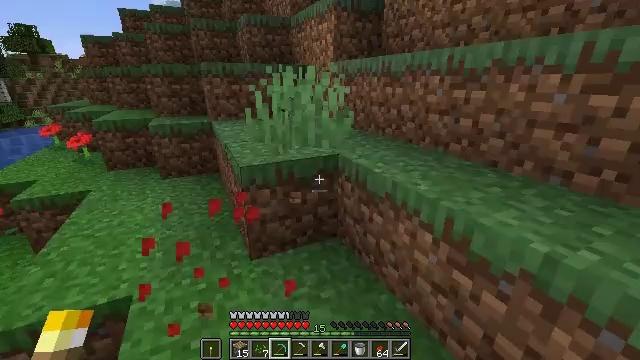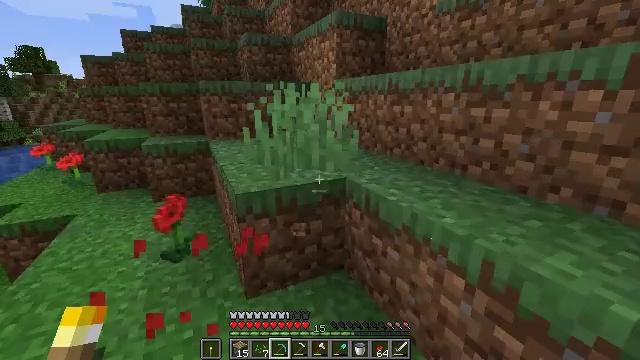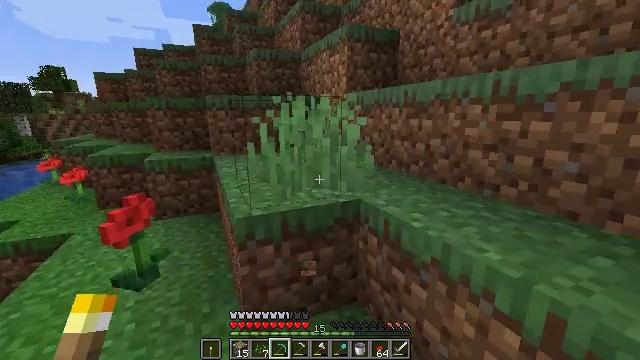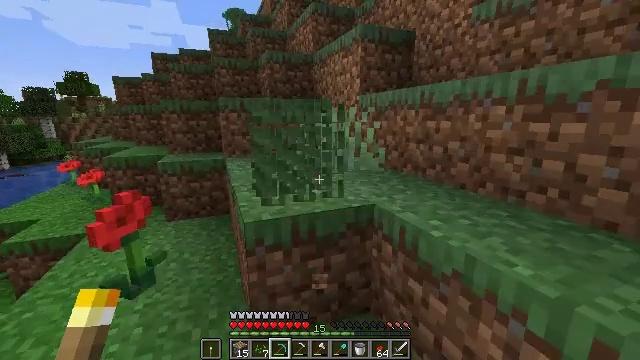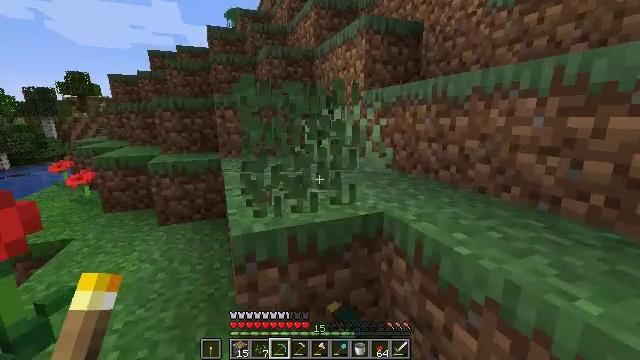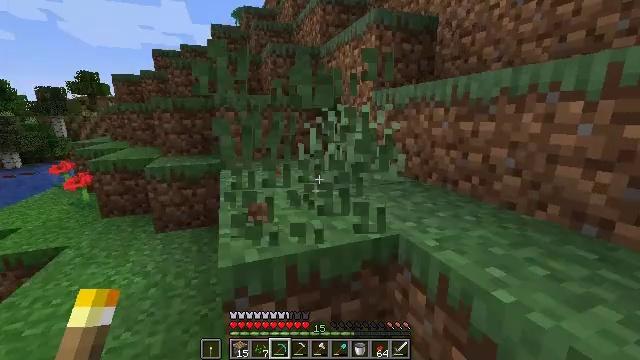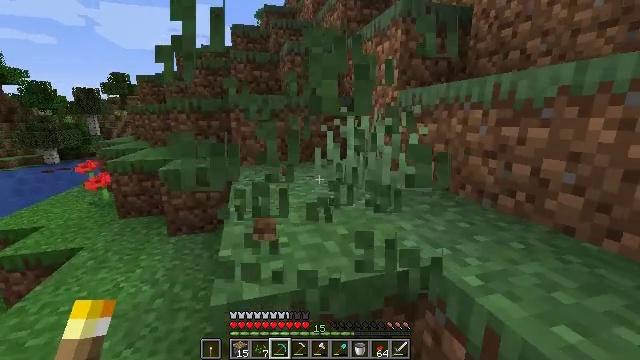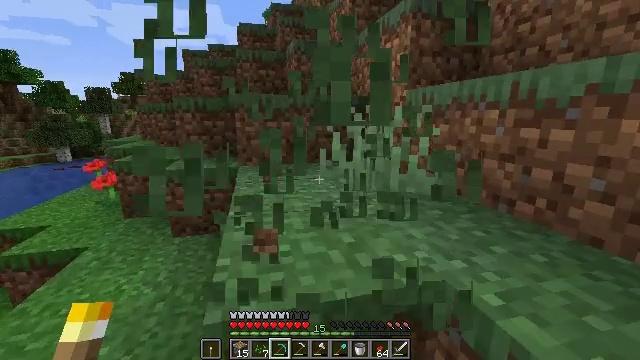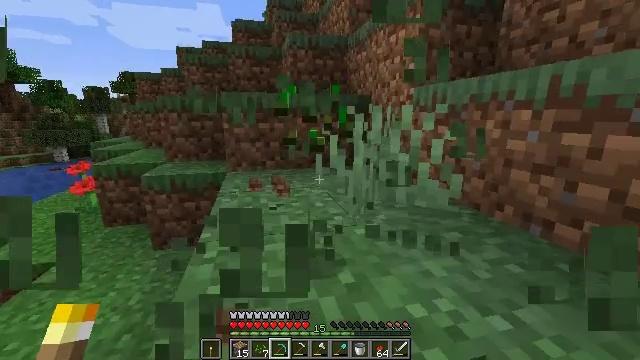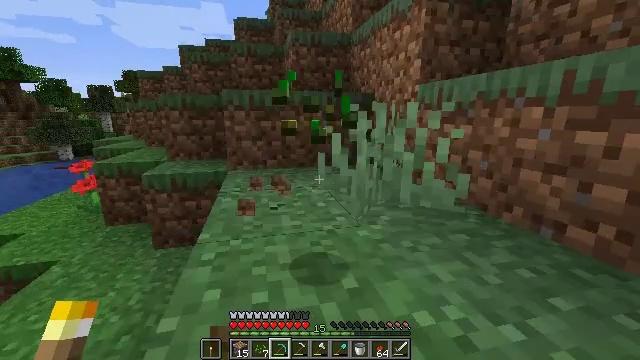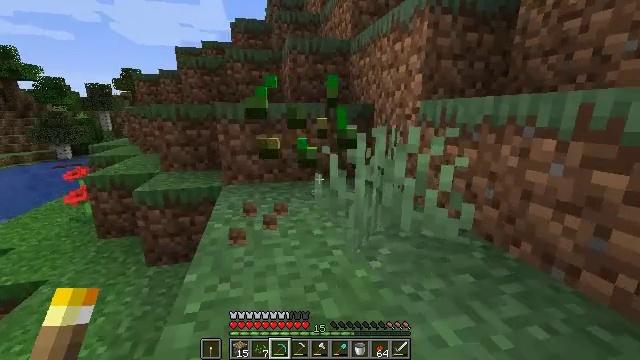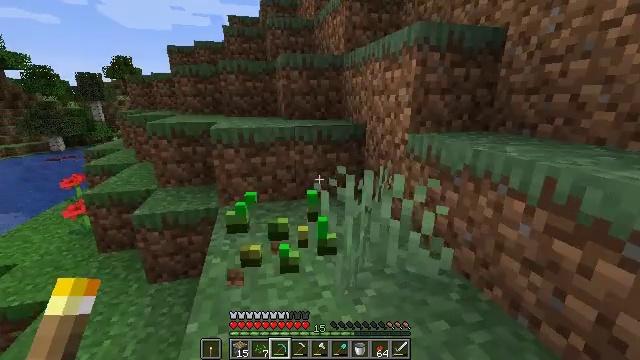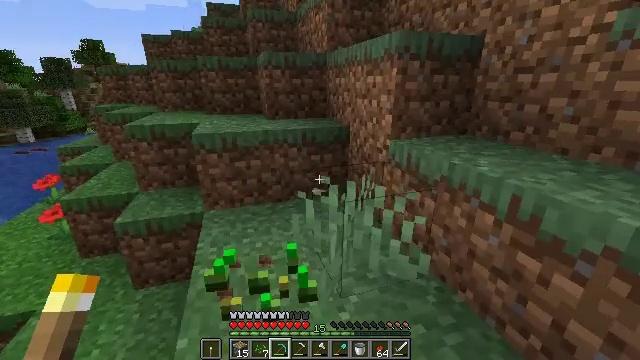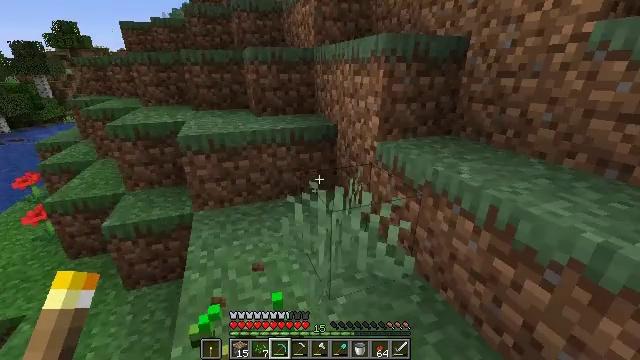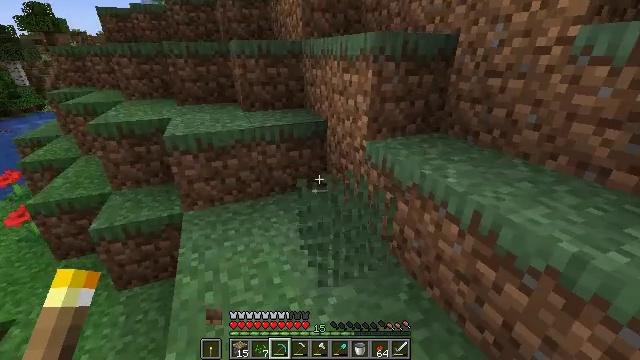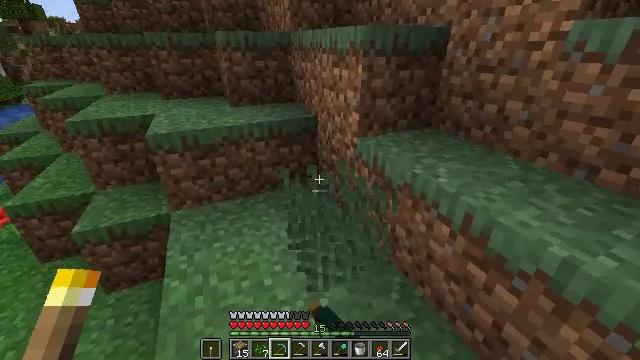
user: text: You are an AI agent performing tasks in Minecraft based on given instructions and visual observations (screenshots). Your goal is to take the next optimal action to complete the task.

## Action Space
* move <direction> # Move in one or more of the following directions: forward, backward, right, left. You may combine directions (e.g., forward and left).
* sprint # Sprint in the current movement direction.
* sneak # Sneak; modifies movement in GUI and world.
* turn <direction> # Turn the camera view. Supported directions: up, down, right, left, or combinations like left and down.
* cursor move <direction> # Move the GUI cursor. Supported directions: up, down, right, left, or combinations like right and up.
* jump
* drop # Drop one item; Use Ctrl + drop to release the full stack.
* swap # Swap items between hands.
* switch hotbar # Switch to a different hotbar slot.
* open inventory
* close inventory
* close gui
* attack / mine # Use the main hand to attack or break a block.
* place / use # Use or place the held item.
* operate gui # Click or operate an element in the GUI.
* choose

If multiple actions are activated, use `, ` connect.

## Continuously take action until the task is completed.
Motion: motion action
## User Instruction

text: Clear the ground by mining grass.
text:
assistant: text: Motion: move forward, turn up
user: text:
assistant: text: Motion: move forward, turn left and up
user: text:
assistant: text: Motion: move forward, turn left, attack / mine
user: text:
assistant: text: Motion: move forward, attack / mine
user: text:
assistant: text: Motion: move forward, turn left, attack / mine
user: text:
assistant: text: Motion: move forward, turn left
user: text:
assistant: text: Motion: move forward, turn left, attack / mine
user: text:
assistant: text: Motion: move forward, attack / mine
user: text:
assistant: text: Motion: move forward, attack / mine
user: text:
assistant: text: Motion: move forward, jump
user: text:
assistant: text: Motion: move forward, turn down, jump
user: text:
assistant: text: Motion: move forward, turn right and down, jump
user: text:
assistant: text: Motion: move forward, turn right and down, jump
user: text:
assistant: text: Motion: move forward, turn right and down, attack / mine, jump
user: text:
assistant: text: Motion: move forward, turn right and down, attack / mine
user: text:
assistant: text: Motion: move forward, turn right and down, attack / mine
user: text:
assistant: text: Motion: no_op
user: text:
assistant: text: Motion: turn down, attack / mine
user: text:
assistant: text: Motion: attack / mine
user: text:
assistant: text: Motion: turn left, attack / mine
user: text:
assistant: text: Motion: turn left
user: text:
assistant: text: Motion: move forward, turn left and up
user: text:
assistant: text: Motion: move forward, turn left and up
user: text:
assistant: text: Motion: move forward
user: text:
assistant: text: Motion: move forward
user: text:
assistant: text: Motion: move forward
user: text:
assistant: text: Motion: move forward, sprint
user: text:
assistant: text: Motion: move forward, sprint
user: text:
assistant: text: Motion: move forward, sprint
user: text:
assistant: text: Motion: move forward, sprint, turn left and down